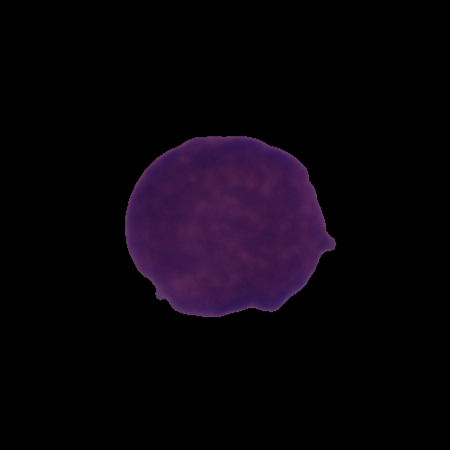
Label: cancer